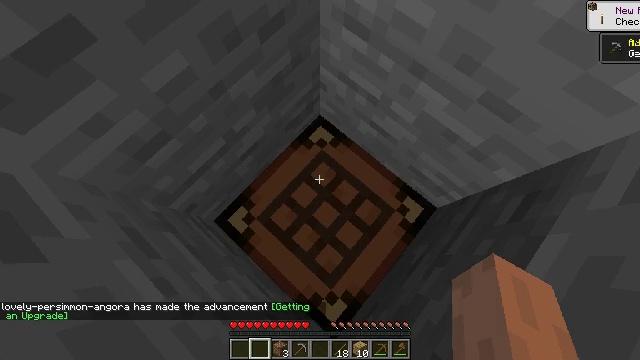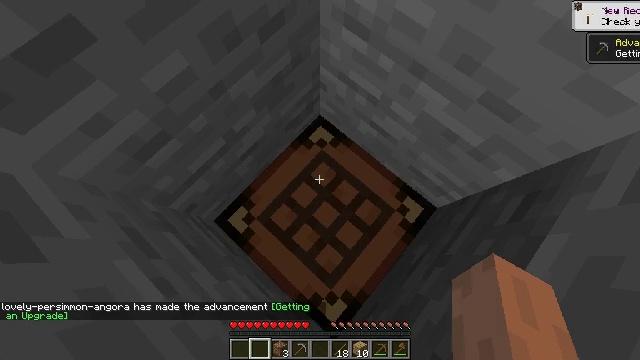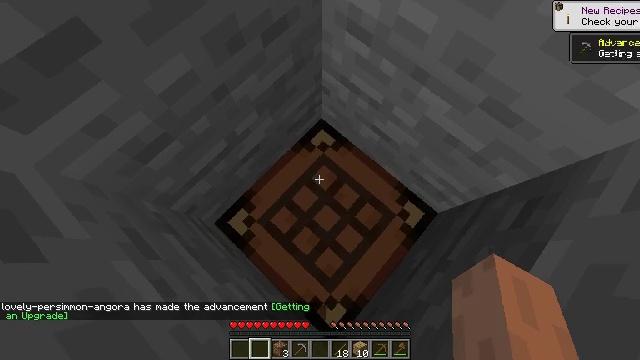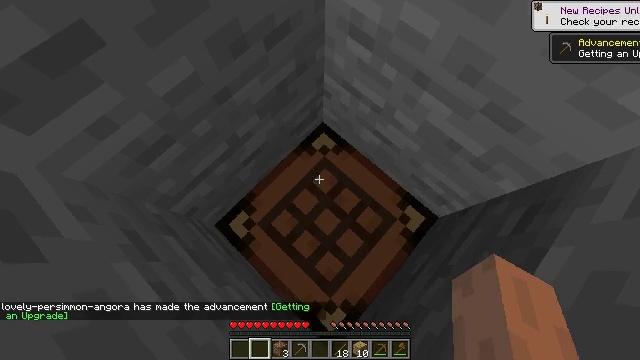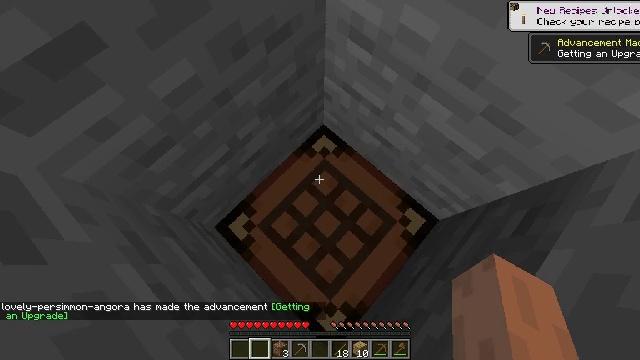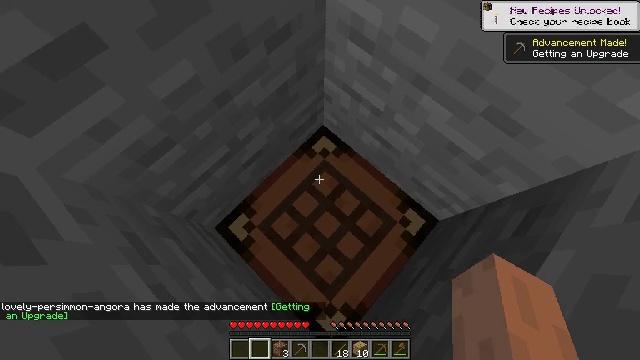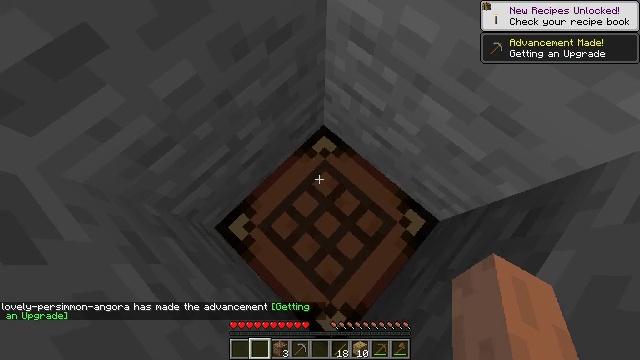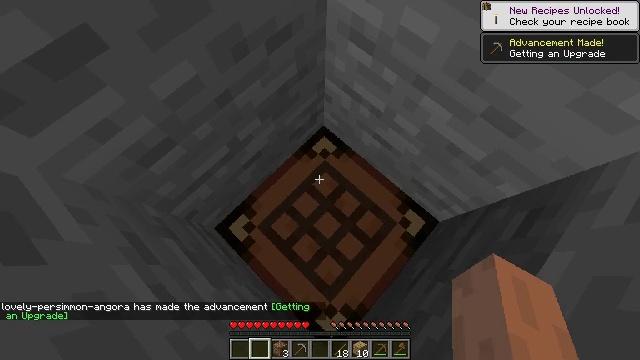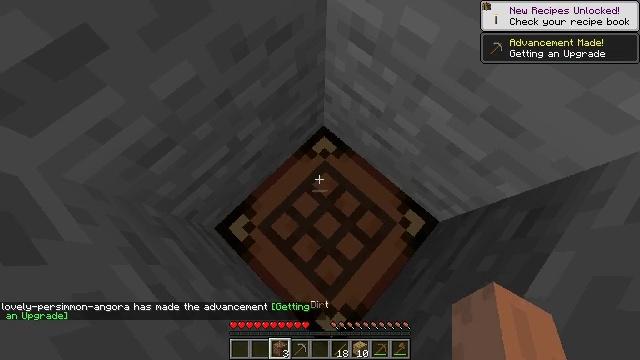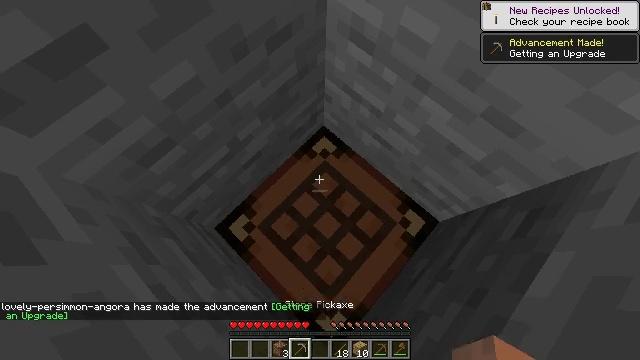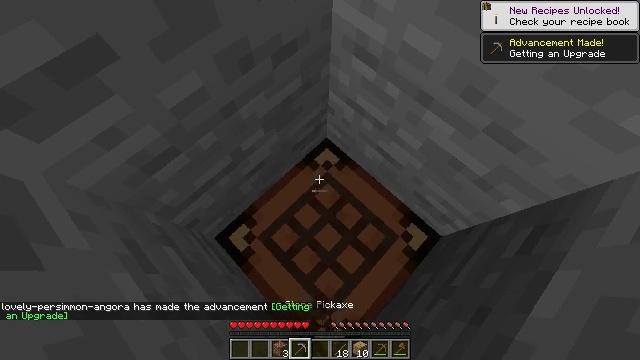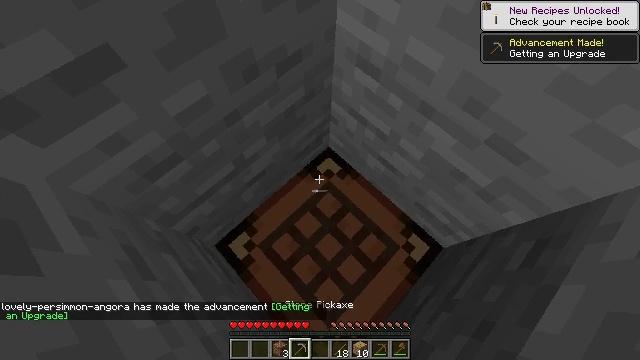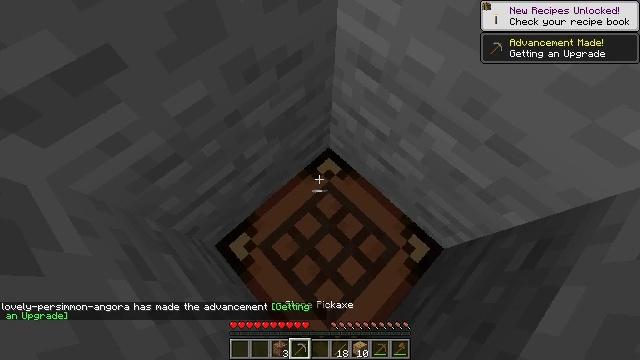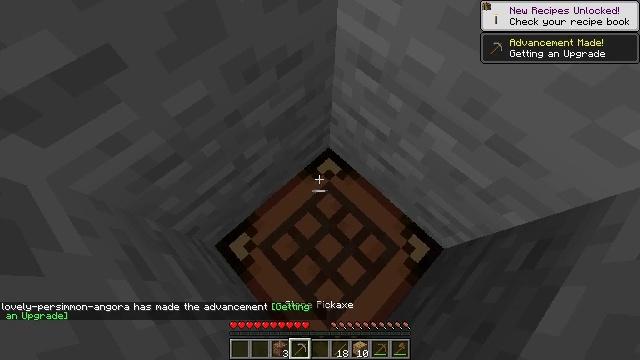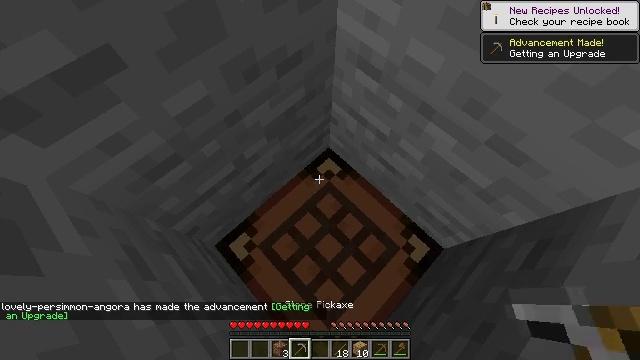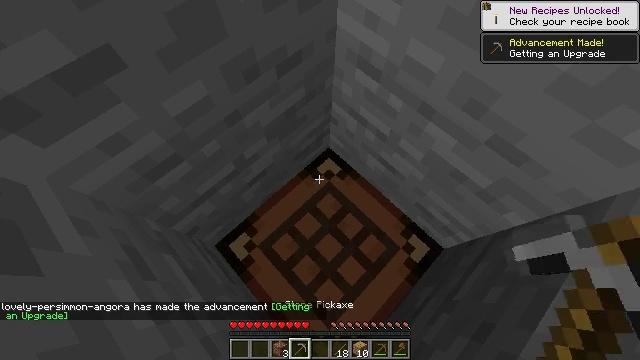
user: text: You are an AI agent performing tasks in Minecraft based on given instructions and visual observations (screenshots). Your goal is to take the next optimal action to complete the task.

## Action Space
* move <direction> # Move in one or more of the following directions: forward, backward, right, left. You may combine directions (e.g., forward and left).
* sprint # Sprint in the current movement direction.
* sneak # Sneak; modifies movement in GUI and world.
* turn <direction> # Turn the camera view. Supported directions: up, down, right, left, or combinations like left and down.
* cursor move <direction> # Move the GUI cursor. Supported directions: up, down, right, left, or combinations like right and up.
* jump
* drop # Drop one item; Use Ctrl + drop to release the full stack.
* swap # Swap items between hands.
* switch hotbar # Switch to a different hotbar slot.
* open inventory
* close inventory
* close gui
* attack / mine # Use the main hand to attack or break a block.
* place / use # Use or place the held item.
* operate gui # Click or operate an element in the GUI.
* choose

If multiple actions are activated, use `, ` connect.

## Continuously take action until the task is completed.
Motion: motion action
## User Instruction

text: Left click on the crafting table
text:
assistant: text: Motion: no_op
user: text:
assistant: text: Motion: no_op
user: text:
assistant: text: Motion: no_op
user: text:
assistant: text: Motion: no_op
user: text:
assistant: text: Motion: no_op
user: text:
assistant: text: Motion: no_op
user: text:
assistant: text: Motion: no_op
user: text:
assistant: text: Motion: no_op
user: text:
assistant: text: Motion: no_op
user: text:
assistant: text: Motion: turn left and up
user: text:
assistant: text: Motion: turn up
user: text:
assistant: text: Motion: no_op
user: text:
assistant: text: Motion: no_op
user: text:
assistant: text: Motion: no_op
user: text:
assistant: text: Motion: no_op
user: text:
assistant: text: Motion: no_op
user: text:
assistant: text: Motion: no_op
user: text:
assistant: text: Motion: no_op
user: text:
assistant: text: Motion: no_op
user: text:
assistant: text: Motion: attack / mine
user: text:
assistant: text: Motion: attack / mine
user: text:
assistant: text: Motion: attack / mine
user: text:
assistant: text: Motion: attack / mine
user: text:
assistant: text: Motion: attack / mine
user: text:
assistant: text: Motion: attack / mine
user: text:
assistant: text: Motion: attack / mine
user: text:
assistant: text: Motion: attack / mine
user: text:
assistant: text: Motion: attack / mine
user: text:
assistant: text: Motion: attack / mine
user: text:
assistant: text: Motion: attack / mine